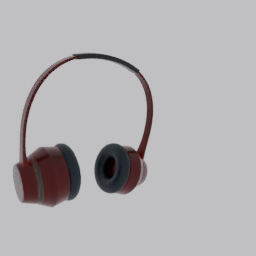
Label: electronics